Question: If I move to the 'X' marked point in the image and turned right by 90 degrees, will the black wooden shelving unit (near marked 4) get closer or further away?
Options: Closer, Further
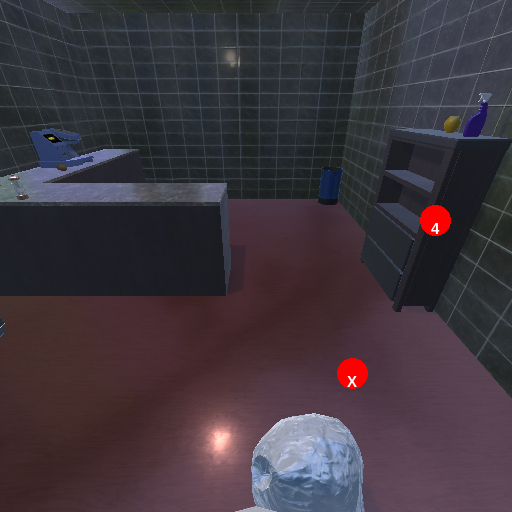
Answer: Closer